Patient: sex F, age 60
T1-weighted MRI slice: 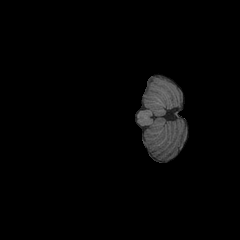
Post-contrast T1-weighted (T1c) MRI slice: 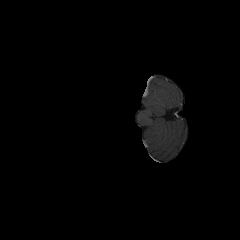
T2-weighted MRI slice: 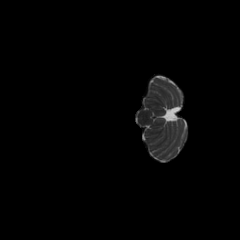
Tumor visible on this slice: no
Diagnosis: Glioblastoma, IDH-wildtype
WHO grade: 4